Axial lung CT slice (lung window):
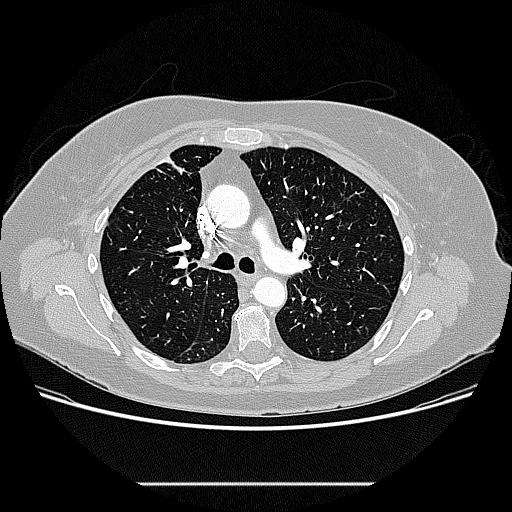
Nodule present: no